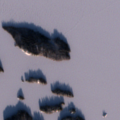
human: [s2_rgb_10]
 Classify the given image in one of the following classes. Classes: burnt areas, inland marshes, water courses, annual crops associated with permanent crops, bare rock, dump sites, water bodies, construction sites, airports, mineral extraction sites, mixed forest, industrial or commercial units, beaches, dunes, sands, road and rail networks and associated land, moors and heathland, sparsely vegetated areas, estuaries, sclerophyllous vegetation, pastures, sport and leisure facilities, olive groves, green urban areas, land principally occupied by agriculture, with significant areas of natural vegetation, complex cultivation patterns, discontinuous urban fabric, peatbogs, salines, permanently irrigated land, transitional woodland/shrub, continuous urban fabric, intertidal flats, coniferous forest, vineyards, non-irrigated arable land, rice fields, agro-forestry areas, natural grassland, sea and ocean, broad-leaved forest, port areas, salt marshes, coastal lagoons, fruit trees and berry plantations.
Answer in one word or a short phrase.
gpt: water bodies